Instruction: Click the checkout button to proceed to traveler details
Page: cart
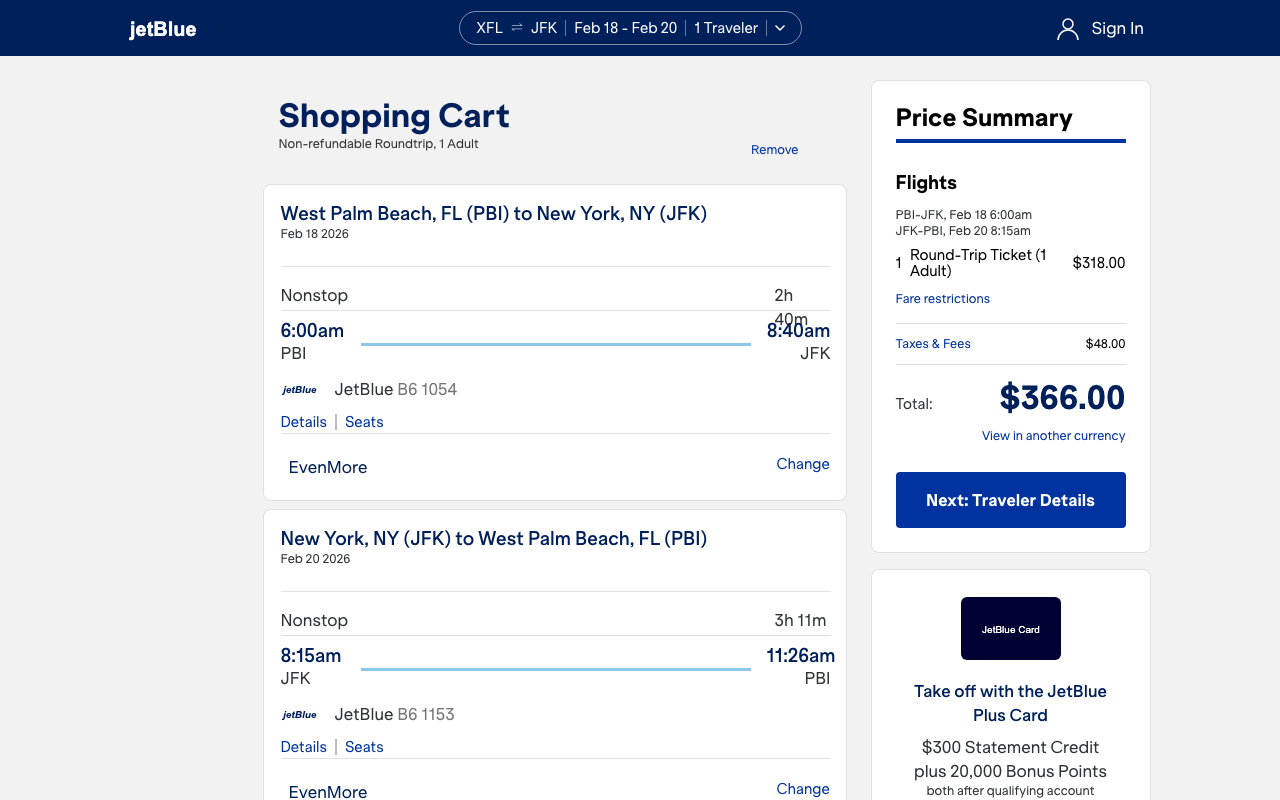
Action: click